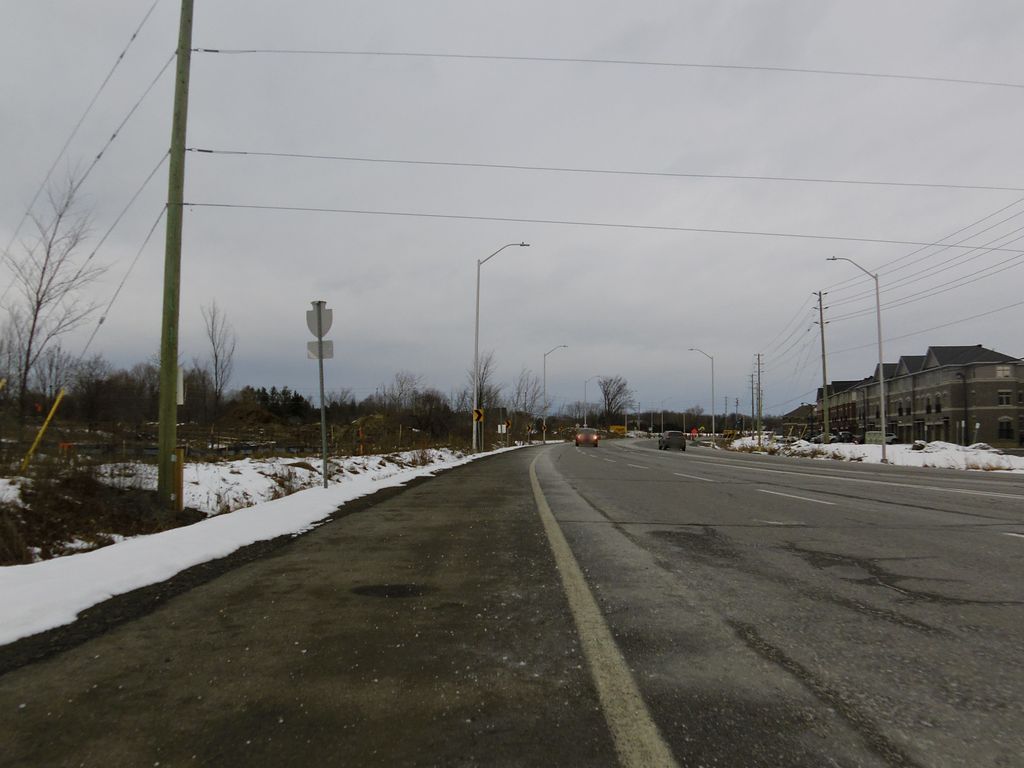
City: ottawa-gatineau